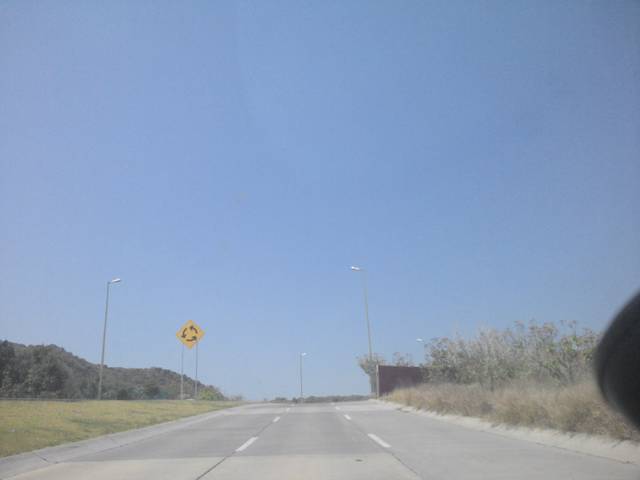
Region: Mexico
Coordinates: 20.67, -103.465